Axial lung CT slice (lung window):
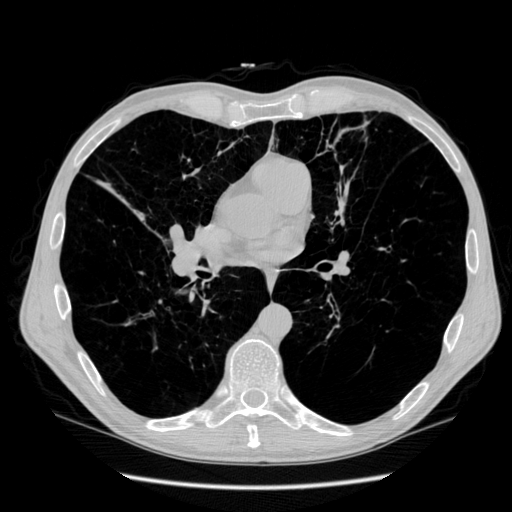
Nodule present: no